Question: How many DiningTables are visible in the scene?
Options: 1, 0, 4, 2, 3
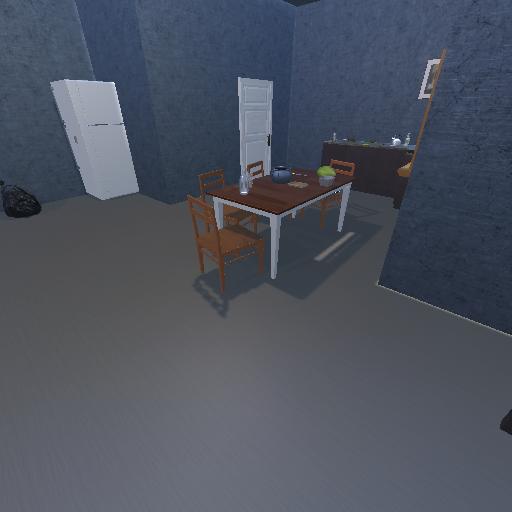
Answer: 1